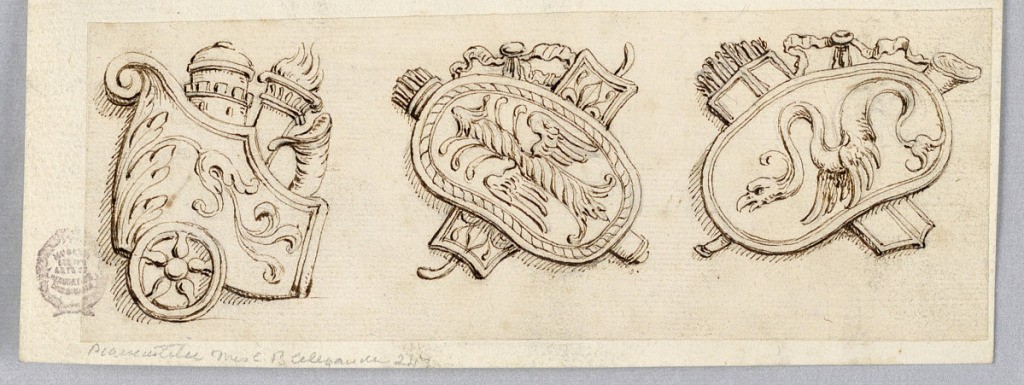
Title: Three Trophies
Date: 1650–1700
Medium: Pen and brown ink on off-white laid paper, lined
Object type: Drawing
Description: Horizontal rectangles showing three designs for military trophies. At left, a chariot pulling a tower and torch. At right, a shield with quiver of arrows.